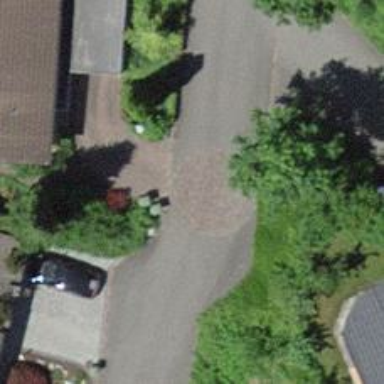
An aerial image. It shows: Asphalt road in living street.